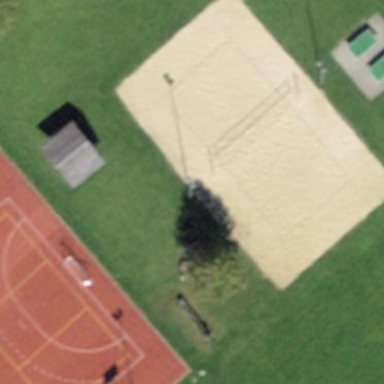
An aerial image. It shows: Sandy pitch for beach volleyball.